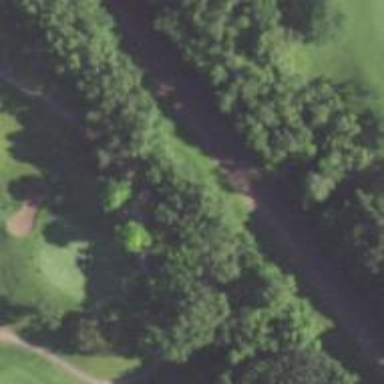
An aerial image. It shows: Footway that doubles as golf path.